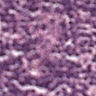
Metastatic tissue present: no